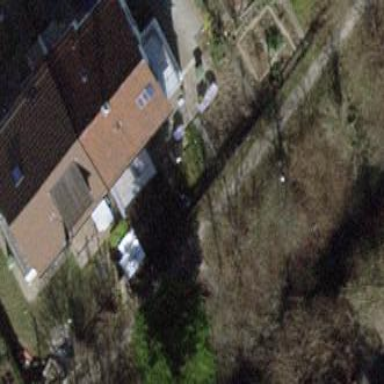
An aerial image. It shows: Building with tiled roof.